Aerial crown-view tile of a tropical tree (Barro Colorado Island, Panama), acquired 20250124:
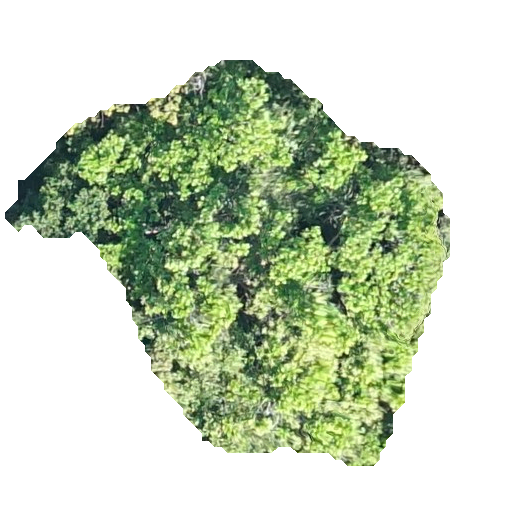
Species: Anacardium excelsum
GBIF accepted scientific name: Anacardium excelsum
Crown area: 163.114 m²